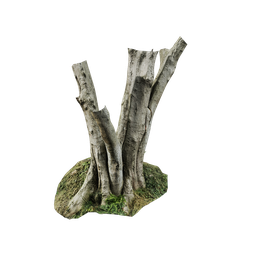
Label: nature